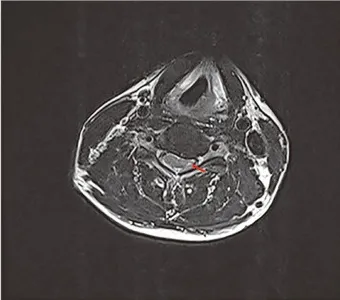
Cross section.
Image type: radiology (mri)